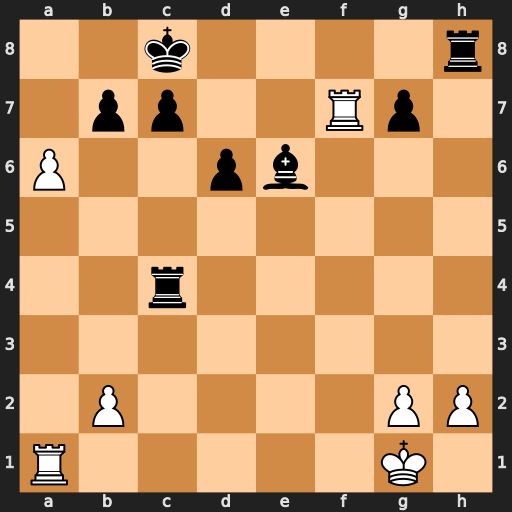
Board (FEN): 2k4r/1pp2Rp1/P2pb3/8/2r5/8/1P4PP/R5K1
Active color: w
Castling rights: -
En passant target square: -
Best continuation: a7 Bxf7 a8=Q+